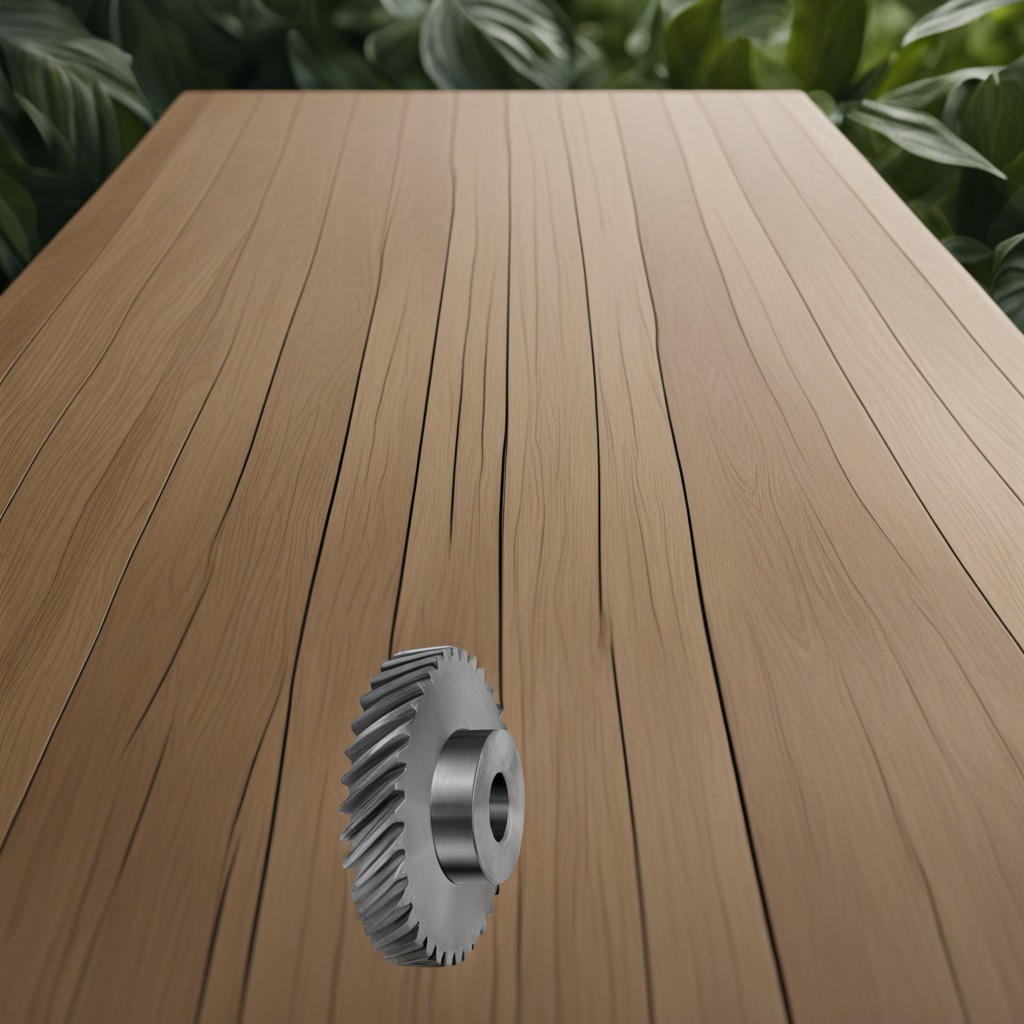
A steel gear with teeth lies on a wooden table inside a jungle field workshop tent.